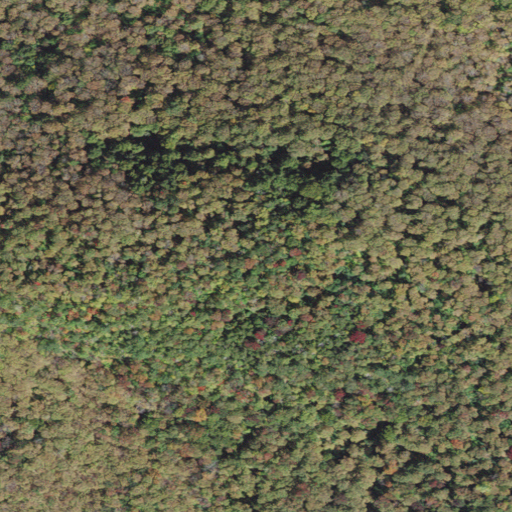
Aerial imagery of mountain in Vermont named Colby Hill containing deciduous forest and mixed forest